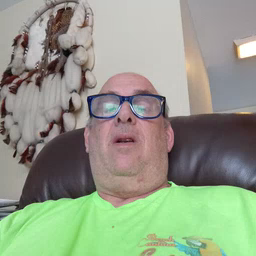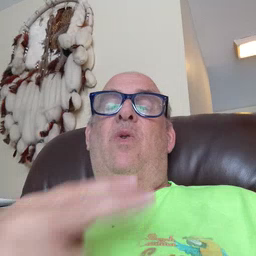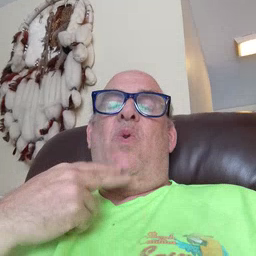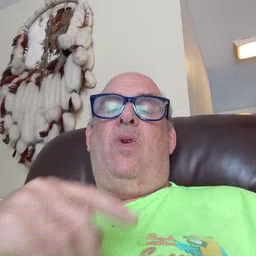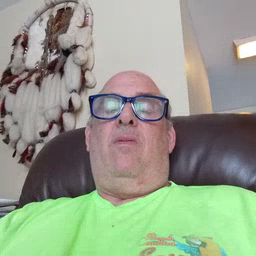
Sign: cute